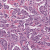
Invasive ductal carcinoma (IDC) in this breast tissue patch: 1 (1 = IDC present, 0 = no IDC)